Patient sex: M
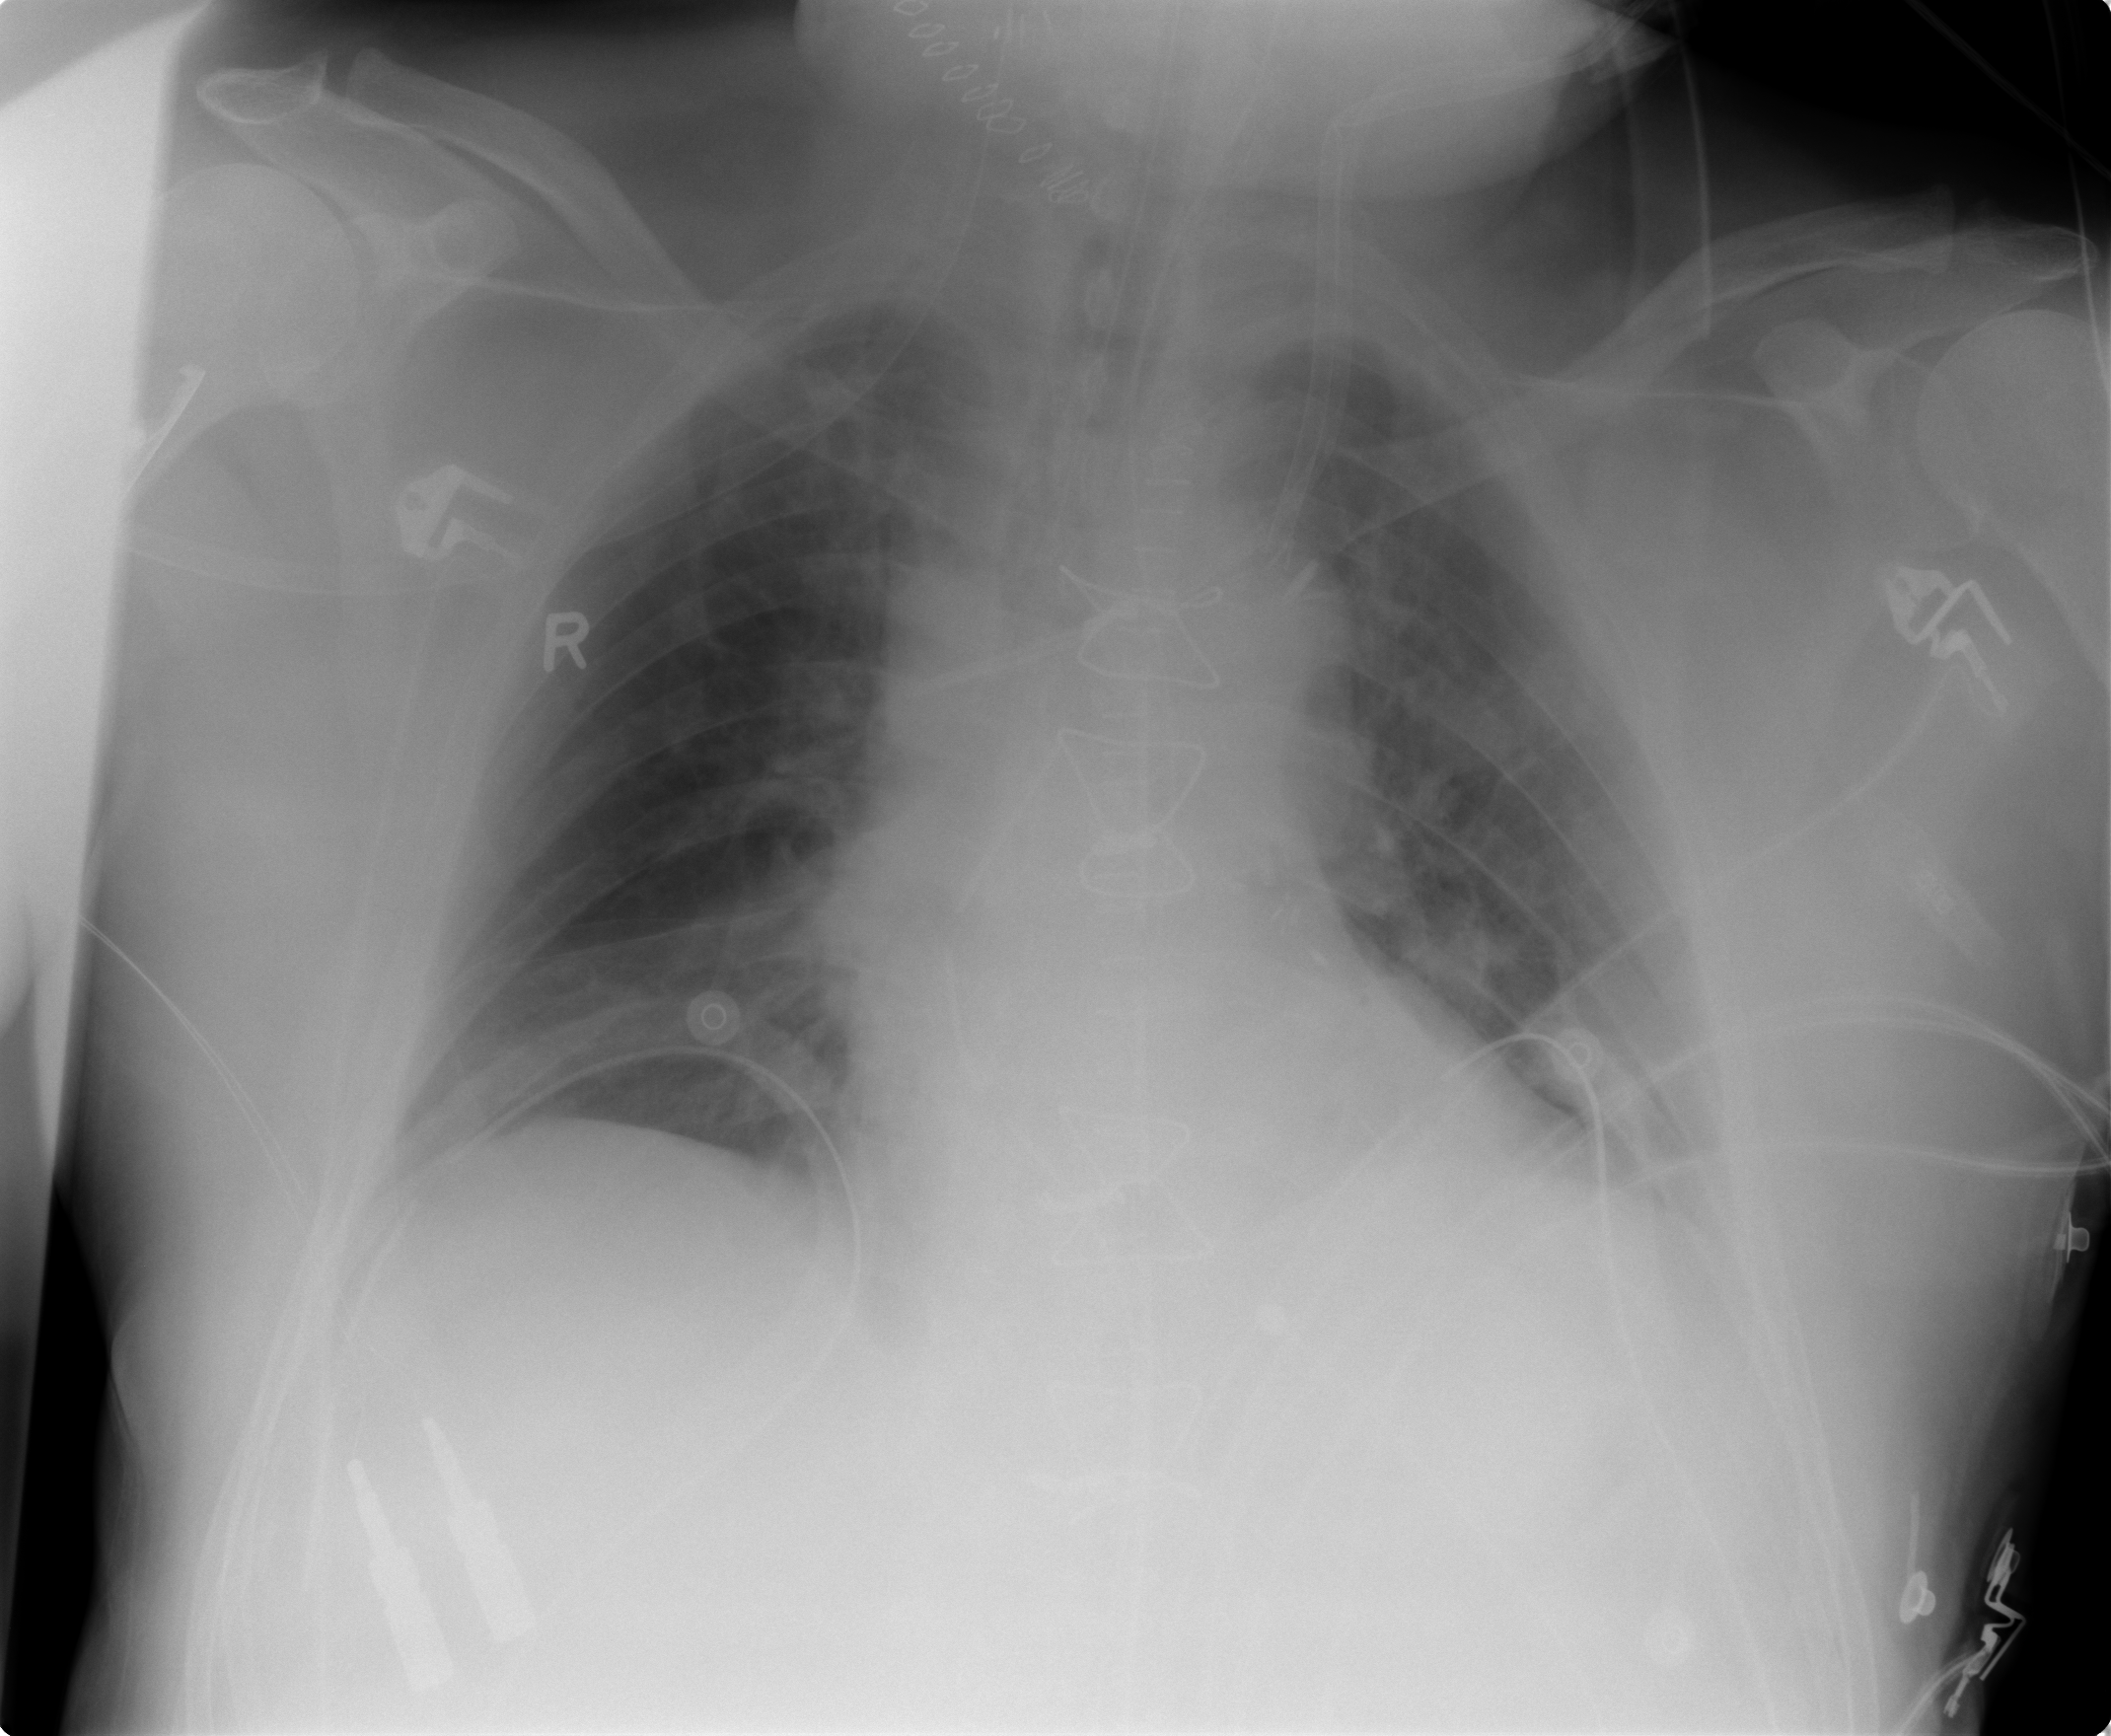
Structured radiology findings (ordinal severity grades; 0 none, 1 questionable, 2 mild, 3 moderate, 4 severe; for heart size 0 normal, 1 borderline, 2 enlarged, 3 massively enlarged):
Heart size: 2
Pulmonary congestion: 2
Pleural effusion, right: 1
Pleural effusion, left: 1
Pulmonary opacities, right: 1
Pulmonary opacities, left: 2
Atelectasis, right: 2
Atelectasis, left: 2